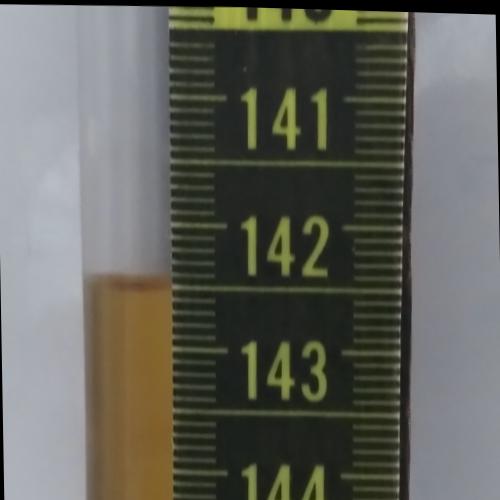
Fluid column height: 142.5 cm